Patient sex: F
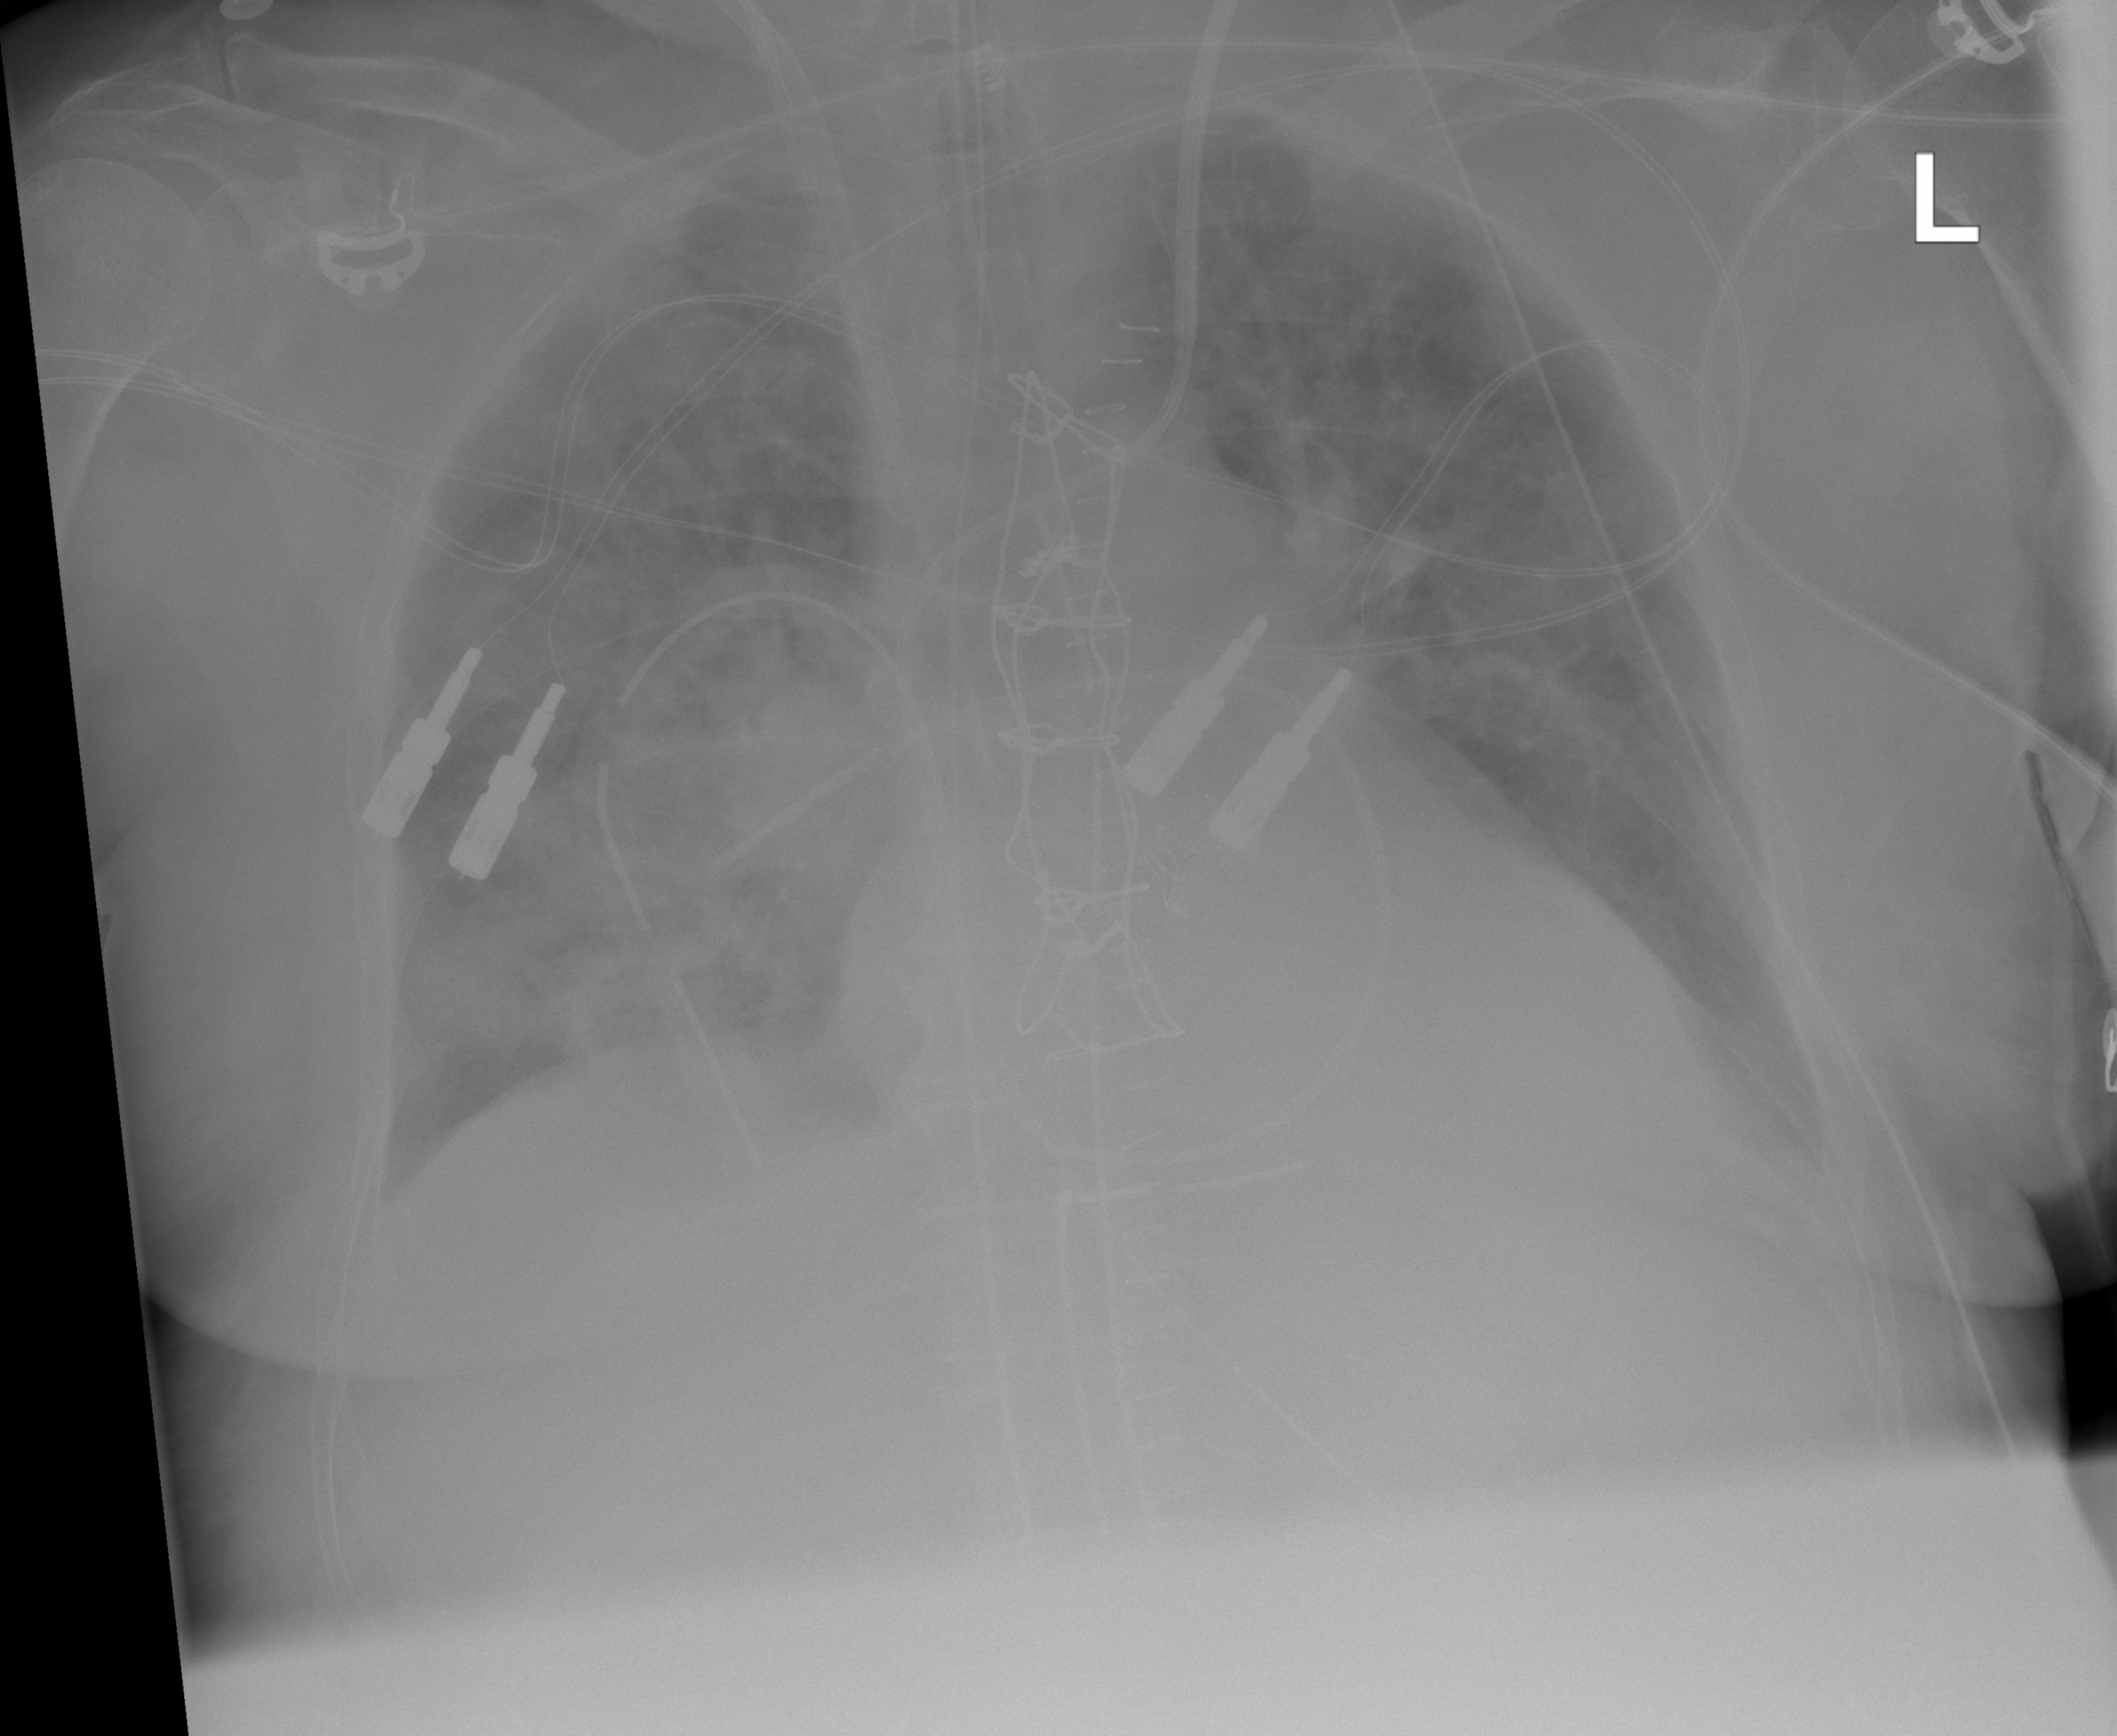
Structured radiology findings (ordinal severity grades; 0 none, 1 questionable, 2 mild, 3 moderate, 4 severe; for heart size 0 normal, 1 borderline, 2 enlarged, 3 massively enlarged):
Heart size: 2
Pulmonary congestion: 2
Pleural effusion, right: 2
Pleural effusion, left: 2
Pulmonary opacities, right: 3
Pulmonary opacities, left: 0
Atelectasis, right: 2
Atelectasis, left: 2